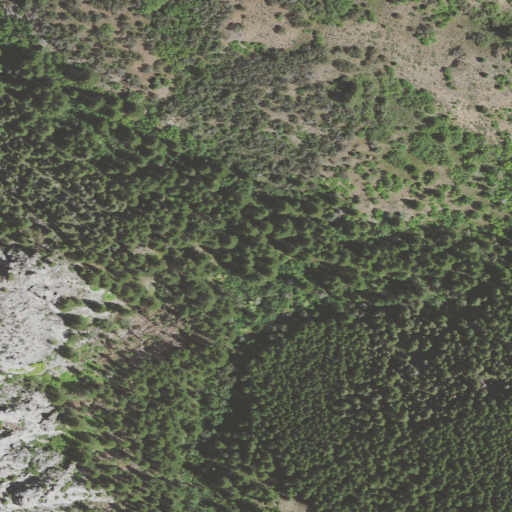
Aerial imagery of valley in Utah named Davenport Hollow containing evergreen forest, deciduous forest, and shrub